Question: I'm trying to create tabs with inverted rounded corners exactly like this with purely css3/html.

I can't seem to get it right. I've tried various solutions, even this jquery one: <URL> and I just can't get my tabs to look the way the tabs look in the image. Am I stuck having to use images?
'''
<div class="menu">
<div class="outer_bg_left">
<div class="outer">
<div class="outer_shadow">
</div>
</div>
</div>
<ul>
<li class="menu_item_cont"><div class="menu_item">Item 1</div></li>
<li class="menu_item_cont"><div class="menu_item">Item 2</div></li>
<li class="menu_item_cont"><div class="menu_item">Item 3</div></li>
</ul>
<div class="outer_bg_right">
<div class="outer">
<div class="outer_shadow">
</div>
</div>
</div>
</div>
'''
'''
.outer_bg_left, .outer_bg_right {
float: left;
width: 70px;
background-color: #994;
height: 15px;
overflow: hidden;
position: relative;
z-index: 10;
}
.outer_bg_left .outer {
height: 25px;
border-radius: 0 10px 0 0;
background-color: #fff;
}
.outer_bg_right .outer {
height: 25px;
border-radius: 10px 0 0 0;
background-color: #fff;
}
.outer_bg_left .outer_shadow, .outer_bg_right .outer_shadow {
box-shadow: 0 0 5px 2px rgba(0,0,0, .7) inset;
padding-bottom: 10px;
margin-bottom: -10px;
height: 25px;
}
.outer_bg_left .outer_shadow {
border-radius: 0 10px 0 0;
padding-left: 30px;
margin-left: -30px;
}
.outer_bg_right .outer_shadow {
border-radius: 10px 0px 0 0;
padding-right: 30px;
margin-right: -30px;
}
.menu_item_cont {
background-color: #994;
border-radius: 0 0 10px 10px;
box-shadow: 0 0 5px 2px rgba(0,0,0, .7);
background-color: #994;
display: block;
float: left;
}
.menu_item {
border-radius: 0 0 10px 10px;
background-color: #994;
height: 20px;
padding: 5px 10px;
font-family: Arial;
line-height: 20px;
font-size: 14px;
font-weight: bold;
}
.menu_item:hover {
background-color: #000;
border-radius: 10px;
height: 30px;
line-height: 30px;
color: #fff;
}
'''
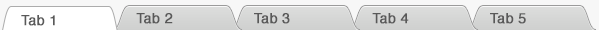
Answer: '''
<ul class="tabs group">
<li class="active"><a href="#one">Tab 1</a></li>
<li><a href="#two">Tab 2</a></li>
<li><a href="#three">Tab 3</a></li>
<li><a href="#three">Tab 4</a></li>
</ul>
'''
'''
.tabs {
list-style: none;
margin: 60px auto 0;
width: 660px;
}
.tabs li {
/* Makes a horizontal row */
float: left;
/* So the psueudo elements can be
abs. positioned inside */
position: relative;
}
.tabs a {
/* Make them block level
and only as wide as they need */
float: left;
padding: 10px 40px;
text-decoration: none;
/* Default colors */
color: black;
background: #ddc385;
/* Only round the top corners */
-webkit-border-top-left-radius: 15px;
-webkit-border-top-right-radius: 15px;
-moz-border-radius-topleft: 15px;
-moz-border-radius-topright: 15px;
border-top-left-radius: 15px;
border-top-right-radius: 15px;
}
.tabs .active {
/* Highest, active tab is on top */
z-index: 3;
}
.tabs .active a {
/* Colors when tab is active */
background: black;
color: white;
}
.tabs li:before, .tabs li:after,
.tabs li a:before, .tabs li a:after {
/* All pseudo elements are
abs. positioned and on bottom */
position: absolute;
bottom: 0;
}
/* Only the first, last, and active
tabs need pseudo elements at all */
.tabs li:last-child:after, .tabs li:last-child a:after,
.tabs li:first-child:before, .tabs li:first-child a:before,
.tabs .active:after, .tabs .active:before,
.tabs .active a:after, .tabs .active a:before {
content: "";
}
.tabs .active:before, .tabs .active:after {
background: black;
/* Squares below circles */
z-index: 1;
}
/* Squares */
.tabs li:before, .tabs li:after {
background: #ddc385;
width: 10px;
height: 10px;
}
.tabs li:before {
left: -10px;
}
.tabs li:after {
right: -10px;
}
/* Circles */
.tabs li a:after, .tabs li a:before {
width: 20px;
height: 20px;
/* Circles are circular */
-webkit-border-radius: 10px;
-moz-border-radius: 10px;
border-radius: 10px;
background: #fff;
/* Circles over squares */
z-index: 2;
}
.tabs .active a:after, .tabs .active a:before {
background: #ddc385;
}
/* First and last tabs have different
outside color needs */
.tabs li:first-child.active a:before,
.tabs li:last-child.active a:after {
background: #fff;
}
.tabs li a:before {
left: -20px;
}
.tabs li a:after {
right: -20px;
}
.group:before,
.group:after {
content: "";
display: table;
}
.group:after {
clear: both;
}
.group {
zoom: 1;
}
'''
<URL>
I followed this example and modified as per you requirement <URL>
You can also try this <URL>